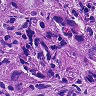
Metastatic tissue present: yes